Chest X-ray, AP view. Patient: 7 years old, sex F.
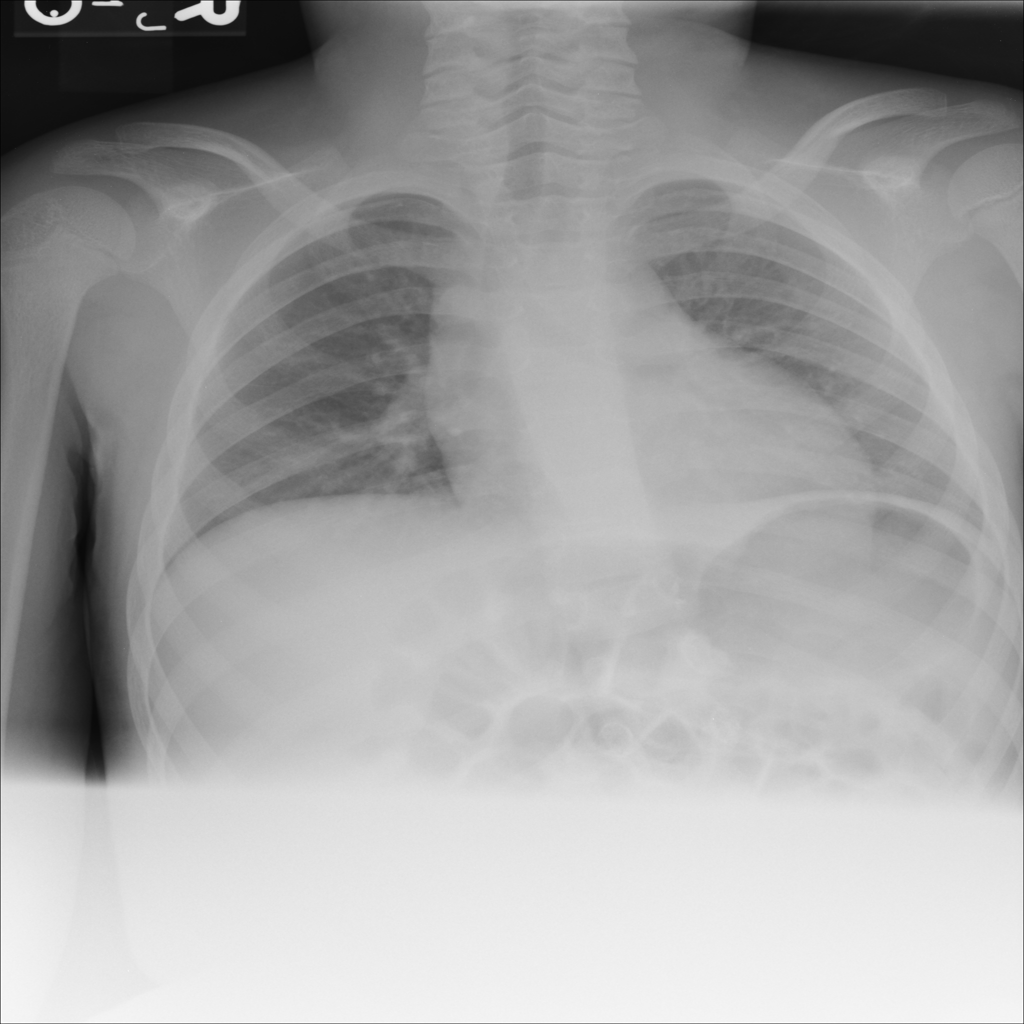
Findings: No Finding